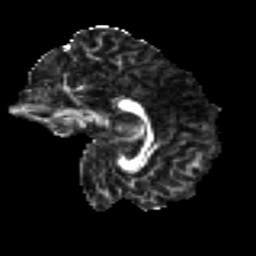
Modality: FA
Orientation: sagittal
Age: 21
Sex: female
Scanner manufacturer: ge
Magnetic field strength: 3 T
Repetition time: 7.8 s
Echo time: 0.0606 s